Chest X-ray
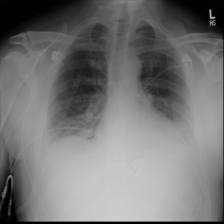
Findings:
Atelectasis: negative
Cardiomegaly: negative
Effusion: negative
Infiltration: negative
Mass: negative
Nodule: negative
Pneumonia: negative
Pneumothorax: negative
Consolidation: negative
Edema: negative
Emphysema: negative
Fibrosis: negative
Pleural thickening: negative
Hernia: negative